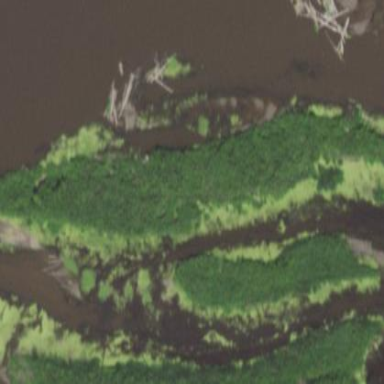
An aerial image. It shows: Marshy wetland area.